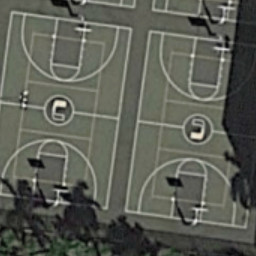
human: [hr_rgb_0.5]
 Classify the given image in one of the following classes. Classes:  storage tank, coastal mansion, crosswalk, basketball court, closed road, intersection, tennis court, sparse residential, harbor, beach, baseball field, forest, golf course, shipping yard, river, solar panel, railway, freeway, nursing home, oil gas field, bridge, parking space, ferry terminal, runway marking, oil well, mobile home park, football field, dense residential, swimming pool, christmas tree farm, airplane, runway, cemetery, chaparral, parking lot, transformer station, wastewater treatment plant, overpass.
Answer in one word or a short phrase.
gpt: basketball court